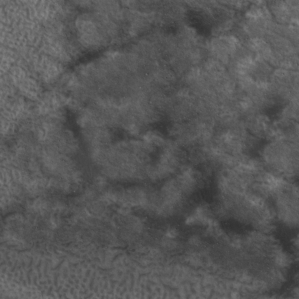
Label: non_frost